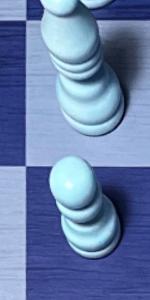
Label: Pawn_White